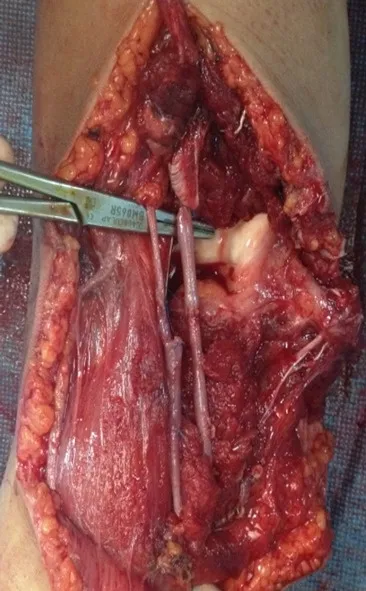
Final result of vein grafts.
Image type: medical_photograph (other_medical_photograph)